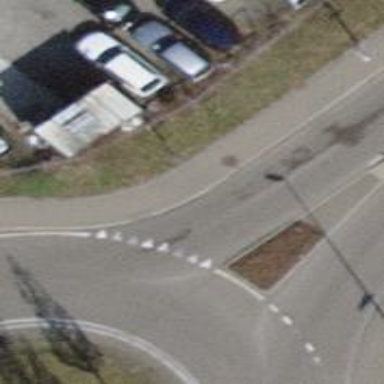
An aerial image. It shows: Sidewalk along the footway.